Question: Im using the below code to logout from the fb in my application. this code gives an error to the logout, I can't figure out the issue , any help will be appreciated.
error message is
The method logout(Context, AsyncFacebookRunner.RequestListener) in the type AsyncFacebookRunner is not applicable for the arguments (ProfileFragment, new AsyncFacebookRunner.RequestListener(){})
'''
final RelativeLayout relativeLayout3 = (RelativeLayout) rootView
.findViewById(R.id.logoutlistview);
relativeLayout3.setOnClickListener(new View.OnClickListener() {
public void onClick(View v) {
logoutFromFacebook();
});
return rootView;
}
public void logoutFromFacebook() {
AsyncFacebookRunner asyncRunner = new AsyncFacebookRunner(facebook);
asyncRunner.logout(getActivity(), new RequestListener() {
@Override
public void onComplete(String response, Object state) {
Log.d("Logout from Facebook", response);
if (Boolean.parseBoolean(response) == true) {
Intent intent = new Intent(getActivity(),
LandingActivity.class);
startActivity(intent);
intent.addFlags(IntentCompat.FLAG_ACTIVITY_CLEAR_TASK
| Intent.FLAG_ACTIVITY_NEW_TASK);
startActivity(intent);
getActivity().overridePendingTransition(R.anim.slide_in_right,
R.anim.slide_out_left);
}
}
@Override
public void onFileNotFoundException(FileNotFoundException e,
Object state) {
}
@Override
public void onIOException(IOException e, Object state) {
// TODO Auto-generated method stub
}
@Override
public void onMalformedURLException(MalformedURLException e,
Object state) {
// TODO Auto-generated method stub
}
@Override
public void onFacebookError(FacebookError e, Object state) {
// TODO Auto-generated method stub
}
});
}
'''
output in my logcat

if there is a better way to logout from the system please suggest it,
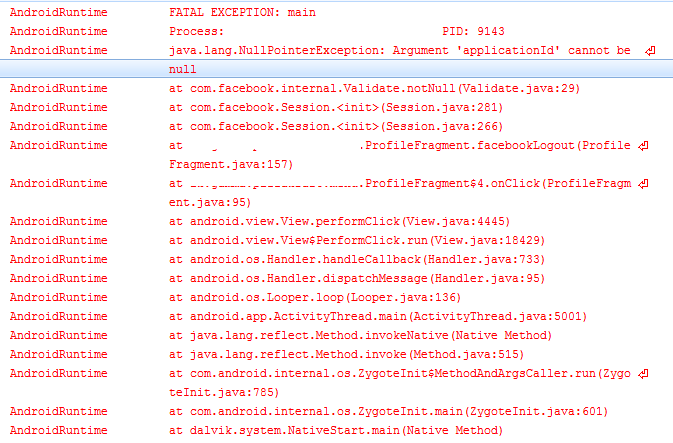
Answer: try this in 'Fragment'
'''
asyncRunner.logout(getActivity(), new RequestListener() {
'''
You should pass as first argument in 'asyncRunner.logout(....)'